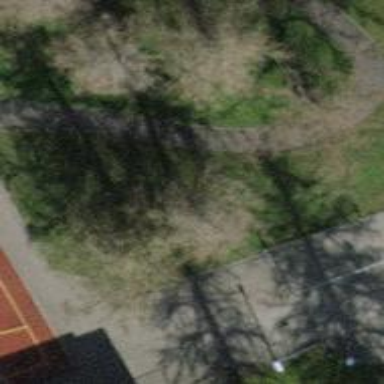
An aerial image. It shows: Needle-leaved tree in natural setting.